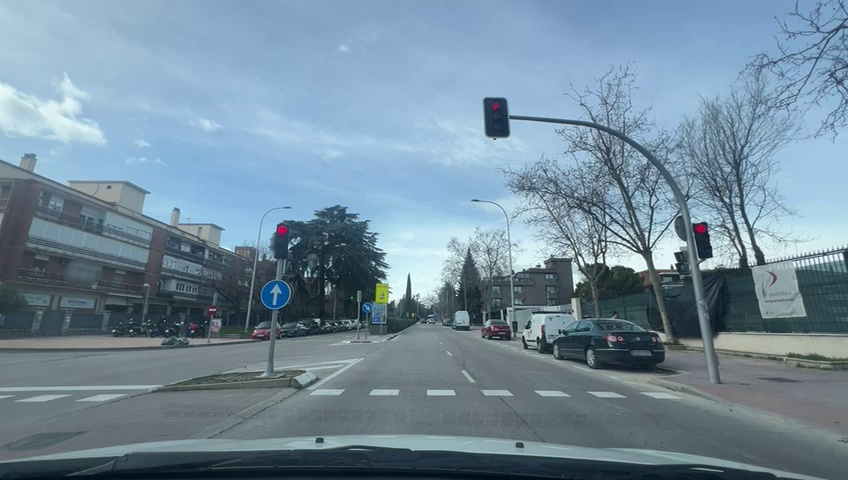
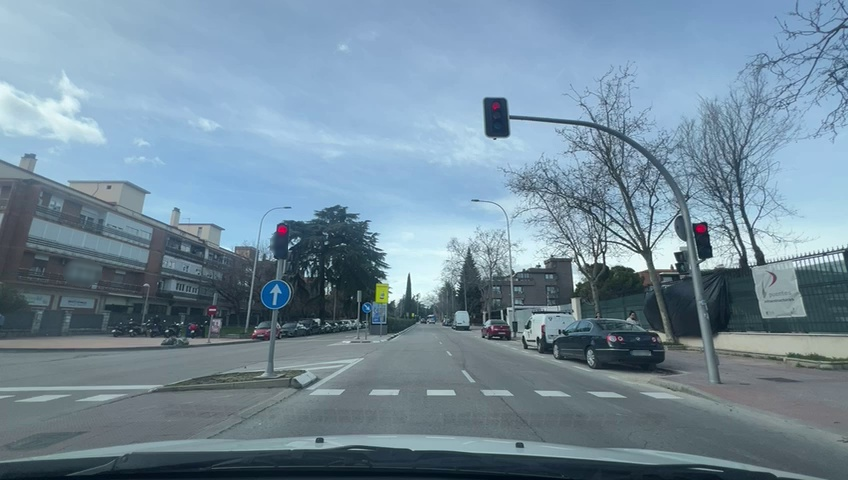
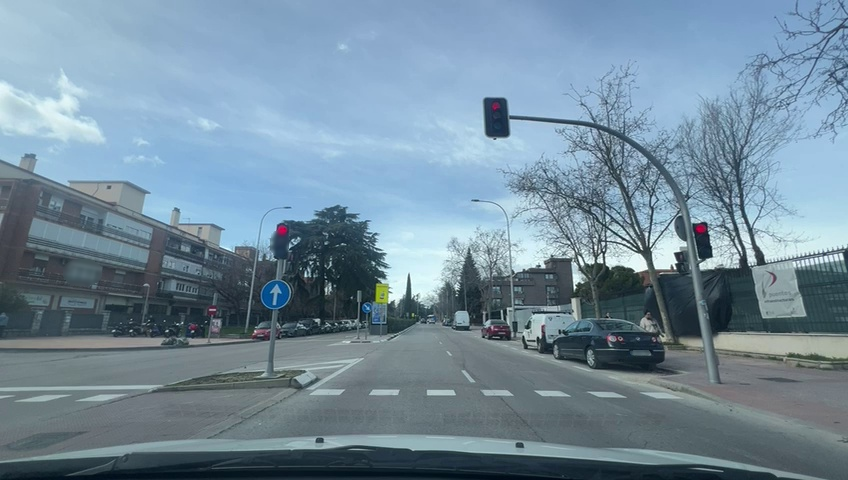
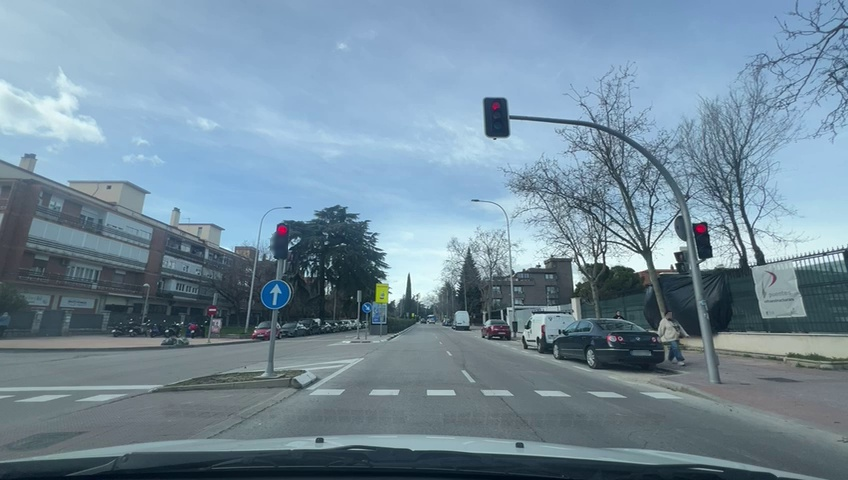
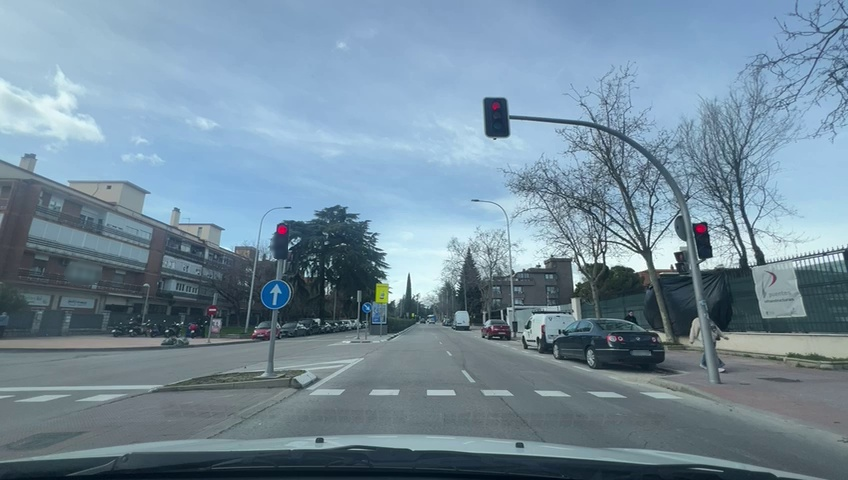
Situation: Traffic light
Question: Do you observe any red traffic light regulating the ego lane?
Answer: Yes
Reasoning: A red traffic light is visible directly ahead, aligned with the ego lane and direction of travel.

Situation: Traffic light
Question: What is the color of the traffic light regulating the ego lane?
Answer: Red
Reasoning: The traffic light facing the ego lane displays red.

Situation: Traffic light
Question: Is the ego vehicle positioned in a dedicated right-turn lane before the traffic light?
Answer: No
Reasoning: There are no turns after the traffic light. The road remains straight with no turns

Situation: Traffic light
Question: Is the ego vehicle positioned in a dedicated left-turn lane before the traffic light?
Answer: No
Reasoning: There are no turns after the traffic light. The road remains straight with no turns

Situation: Traffic light
Question: Are multiple traffic lights regulating the ego direction of travel displaying different colors simultaneously?
Answer: No
Reasoning: The traffic light displays only color red